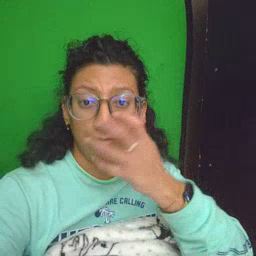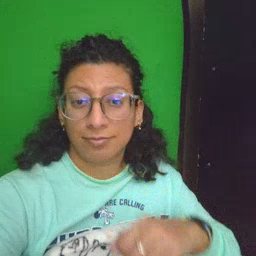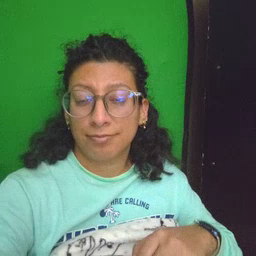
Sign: clown